Interaction volume radius: 5 \u00c5
Interaction volume height: 10 \u00c5
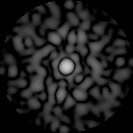
Disorder parameter: 0.879